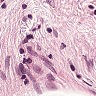
Metastatic tissue present: no